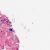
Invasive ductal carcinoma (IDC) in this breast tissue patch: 0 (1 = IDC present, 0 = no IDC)